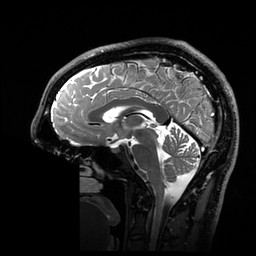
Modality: T2w
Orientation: axial